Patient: sex M, age 78
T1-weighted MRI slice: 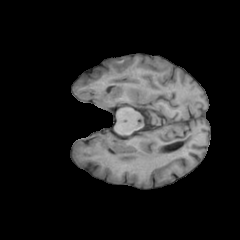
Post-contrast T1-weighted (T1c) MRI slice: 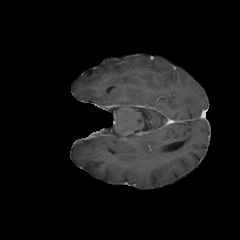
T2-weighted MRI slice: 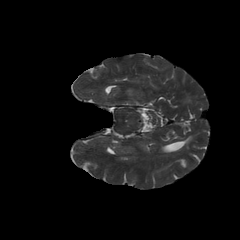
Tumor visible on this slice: no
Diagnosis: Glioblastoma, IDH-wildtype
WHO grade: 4